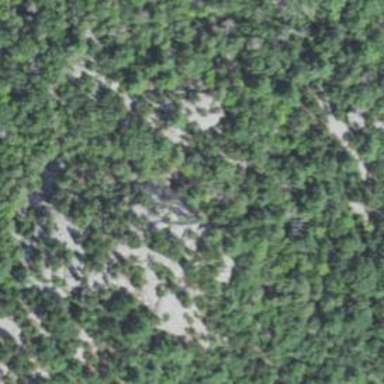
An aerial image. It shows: Natural cliff.